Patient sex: F
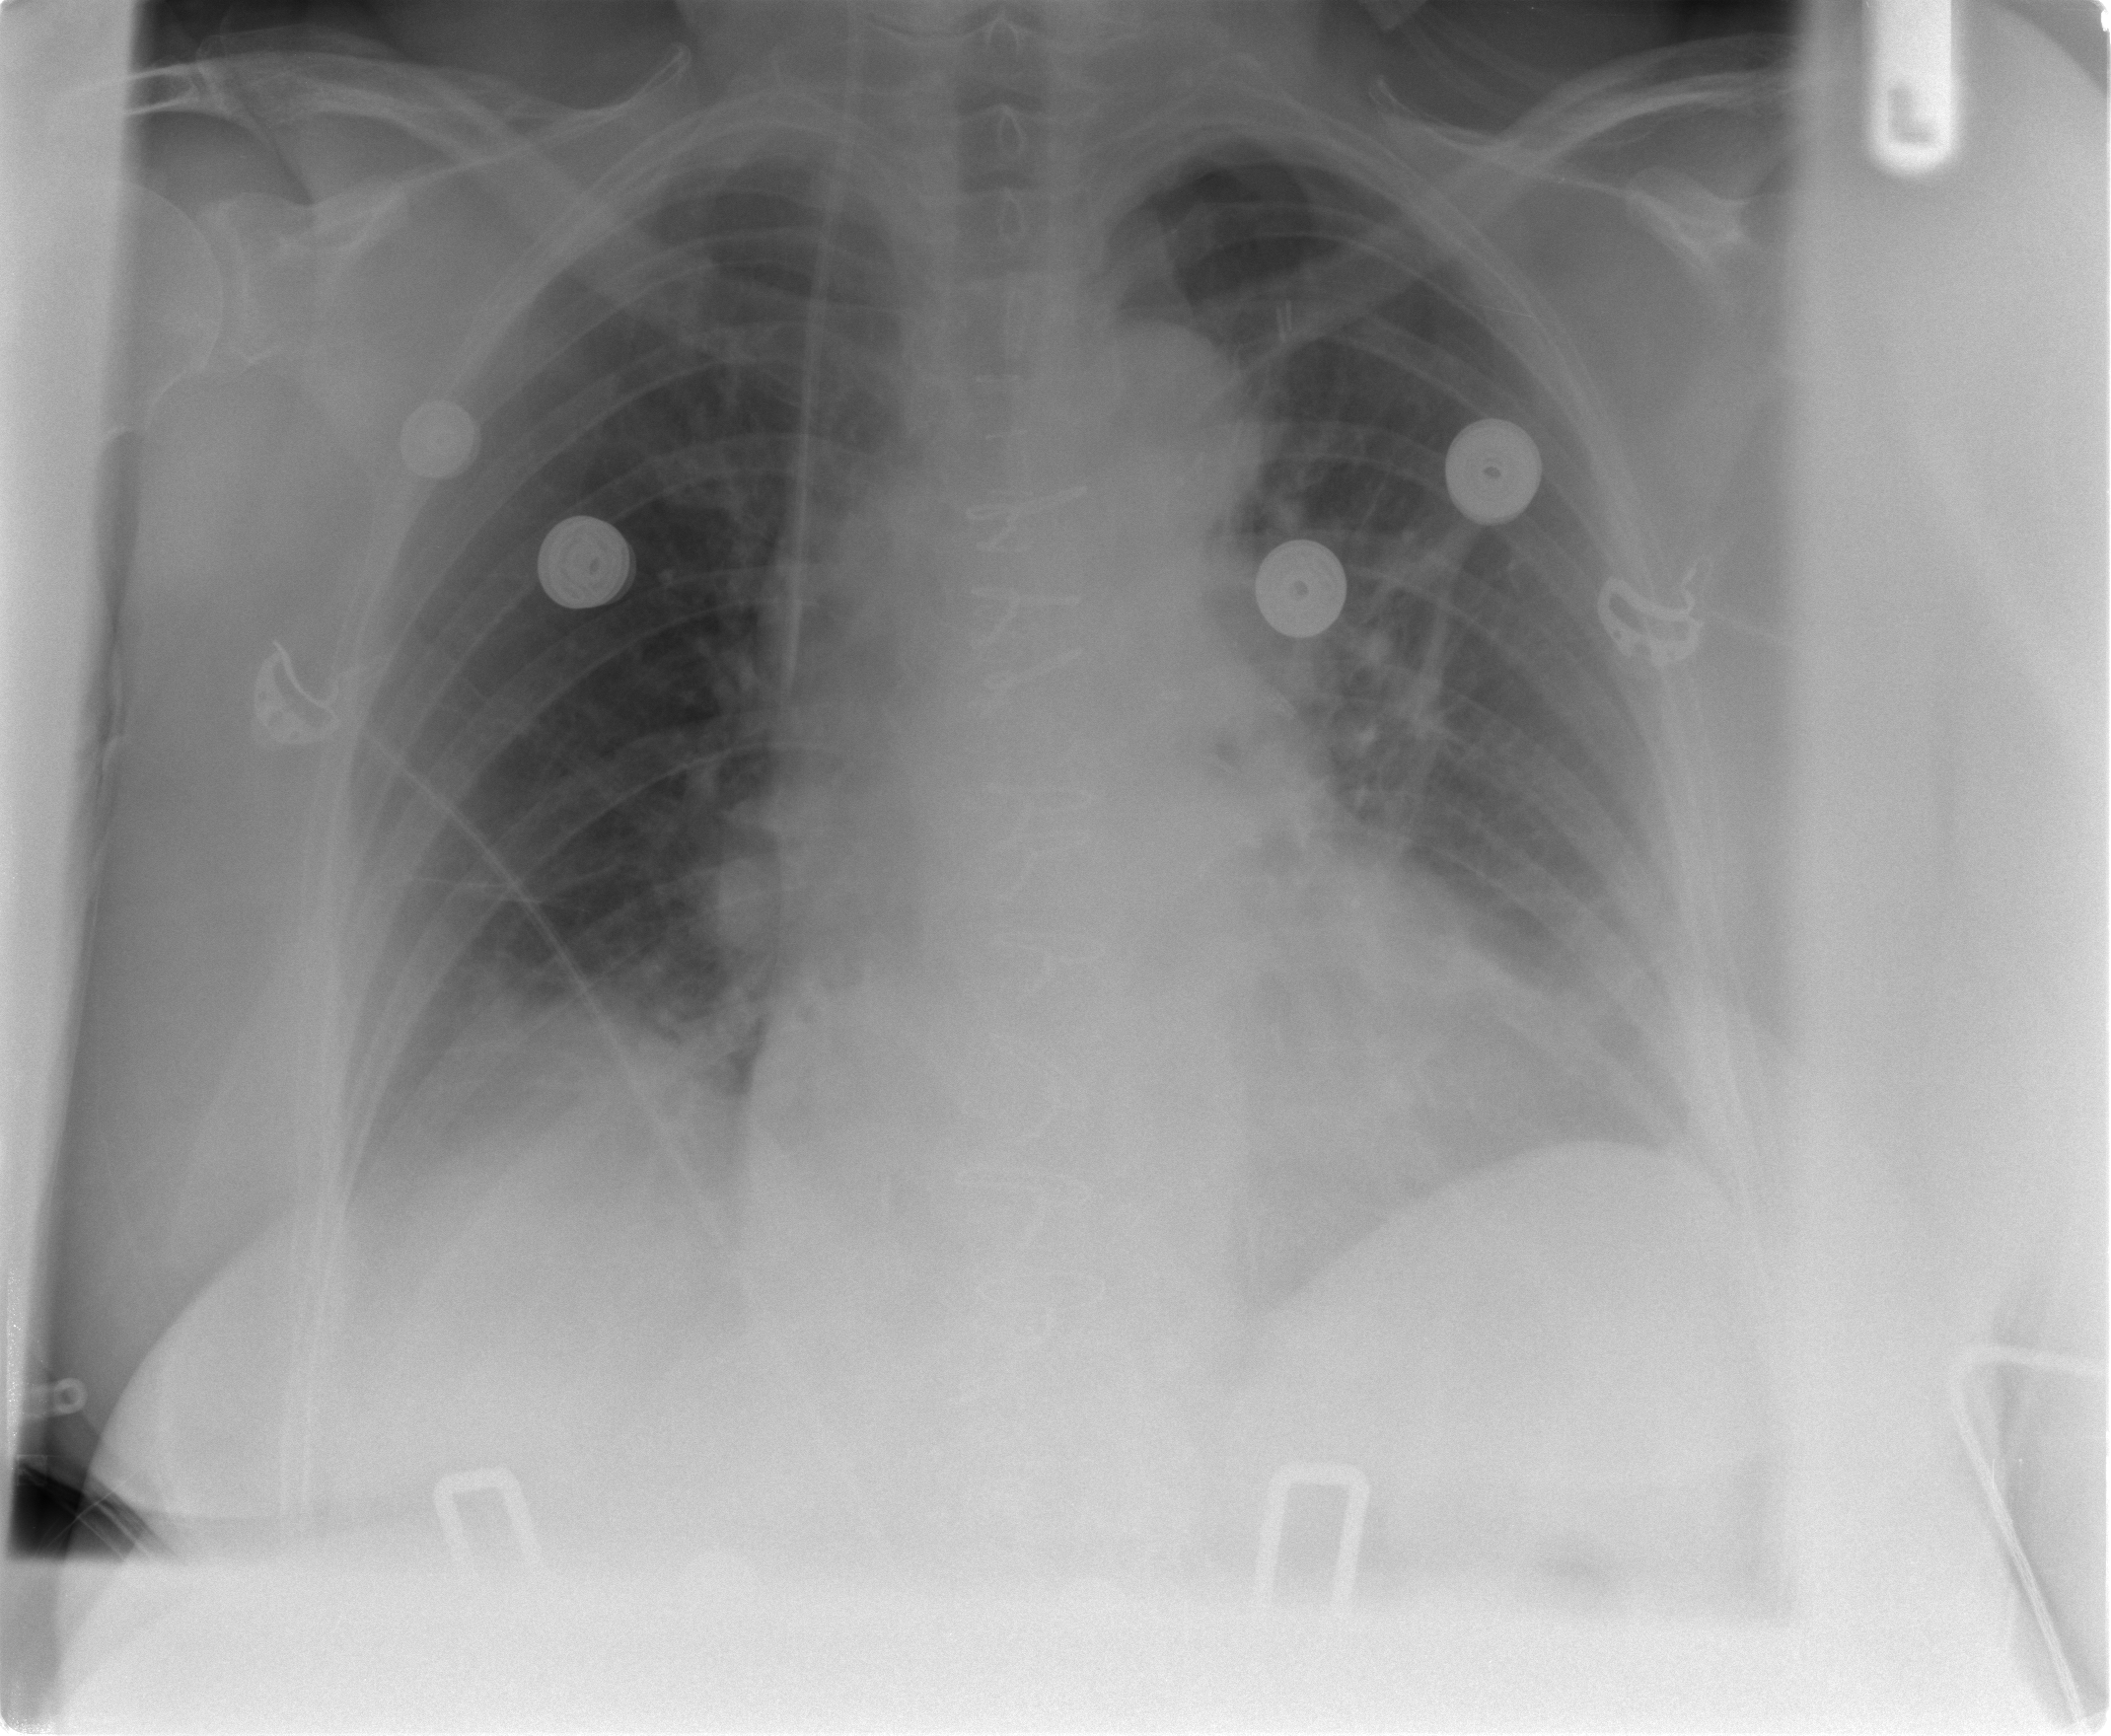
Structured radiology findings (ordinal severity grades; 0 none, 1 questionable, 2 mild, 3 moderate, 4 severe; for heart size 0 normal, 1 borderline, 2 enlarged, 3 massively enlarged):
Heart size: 2
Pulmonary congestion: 1
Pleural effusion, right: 2
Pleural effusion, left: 2
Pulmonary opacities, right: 0
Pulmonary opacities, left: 0
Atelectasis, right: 2
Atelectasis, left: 2